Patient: sex F, age 69
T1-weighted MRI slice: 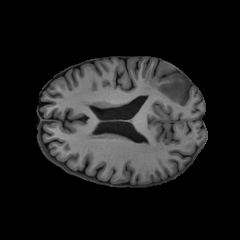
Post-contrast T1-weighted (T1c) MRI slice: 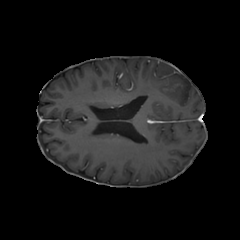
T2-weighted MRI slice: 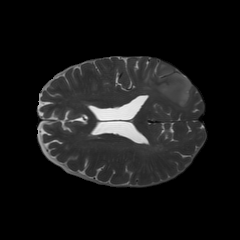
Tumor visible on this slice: yes
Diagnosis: Glioblastoma, IDH-wildtype
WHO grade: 4